Aerial crown-view tile of a tropical tree (Barro Colorado Island, Panama), acquired 20240611:
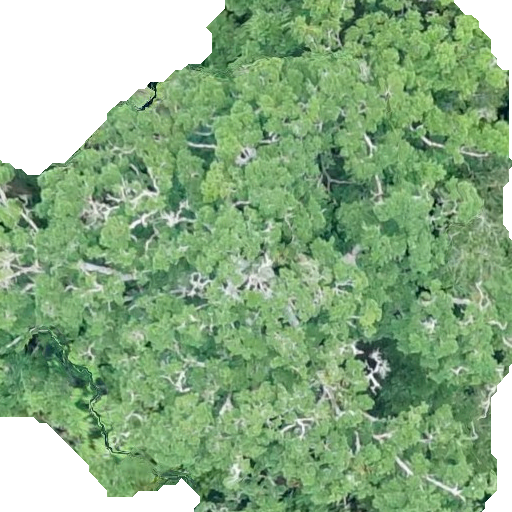
Species: Brosimum alicastrum
GBIF accepted scientific name: Brosimum alicastrum
Crown area: 421.168 m²